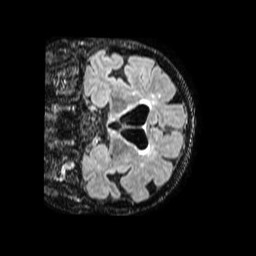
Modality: FLAIR
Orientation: coronal
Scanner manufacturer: philips
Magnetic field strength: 1.5 T
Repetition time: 4.8 s
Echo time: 0.3871 s